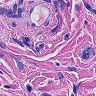
Metastatic tissue present: yes